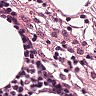
Metastatic tissue present: no